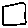
Label: square